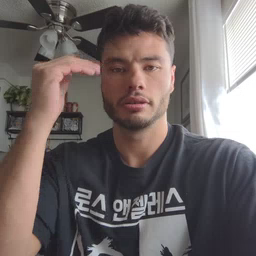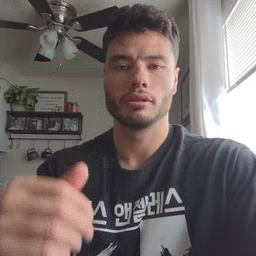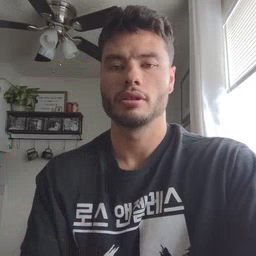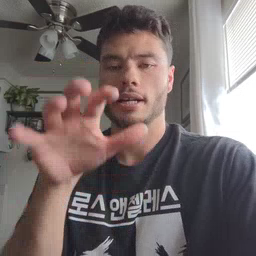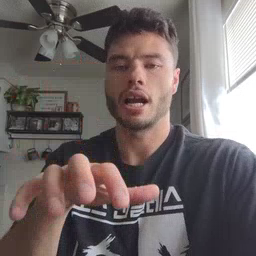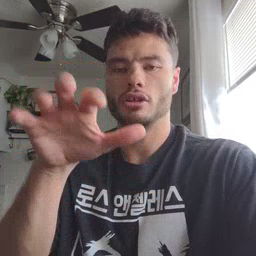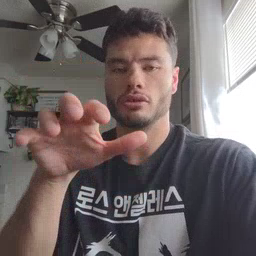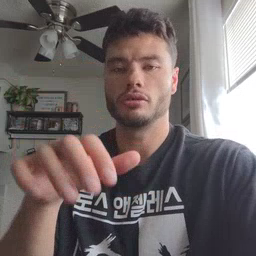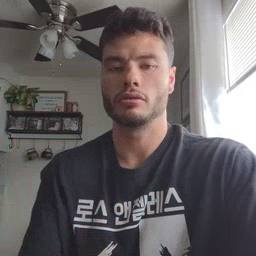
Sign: alligator